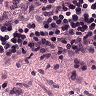
Metastatic tissue present: yes